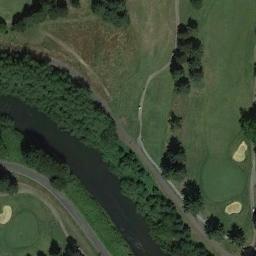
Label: golf_course